Question: I am learning to use as we want to move from VSS this year.
So I created a sample project structure replica in my VSS. It looks something like below:

Now I used the <URL> and ported the VSS datasource to TFS MyTeamProject1. It ran fine and created the structure same as above except instead of $/ it is under MyTeamProject1.
- -
Now when I open the TFSWebsite1.sln in VisualStudio from TFS, it opens but could not load the libraries project. I had to manually add the library project to the solution again.
In VSS, if say another developer opens the Website solution for the first time, it would fetch all the other projects if not already found on the local machine.
Did I miss something during upgrade or I am missing something in TFS itself?
How can I make sure that when someone grabs the solution for the first time, the corresponding projects are brought along by TFS?
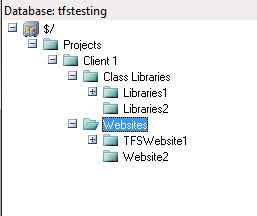
Answer: In TFS, I had to manually map the client libraries and websites to the local workspace and get the latest version for each of them.
I also had to manually update the project references, build the class libraries first and then build the website.
In any case, got it working somehow.